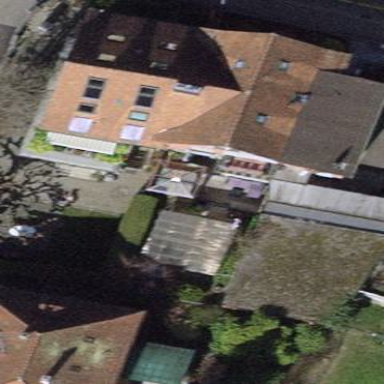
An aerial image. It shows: Detached residential building.